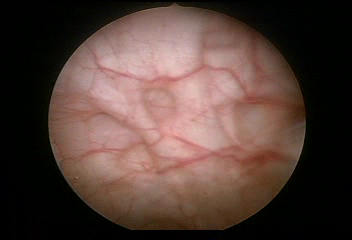
Modality: WLC
Class: Normal mucosa
Bladder cancer association: No